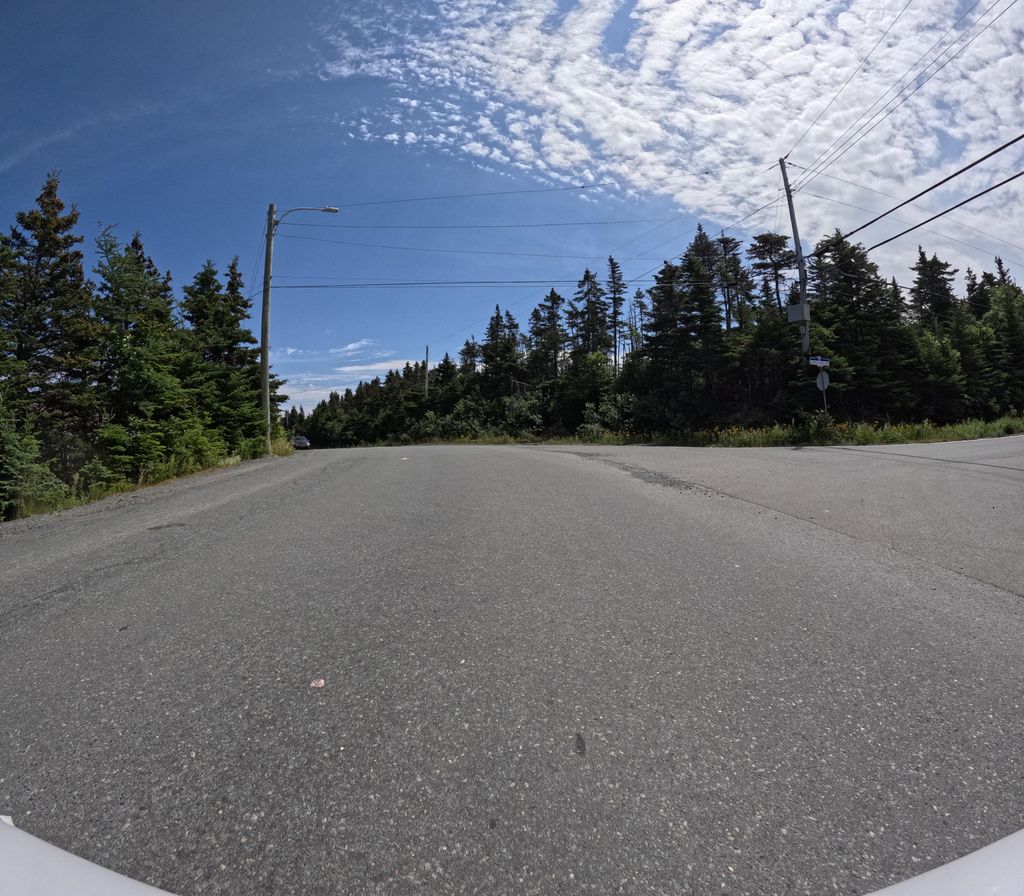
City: st_johns